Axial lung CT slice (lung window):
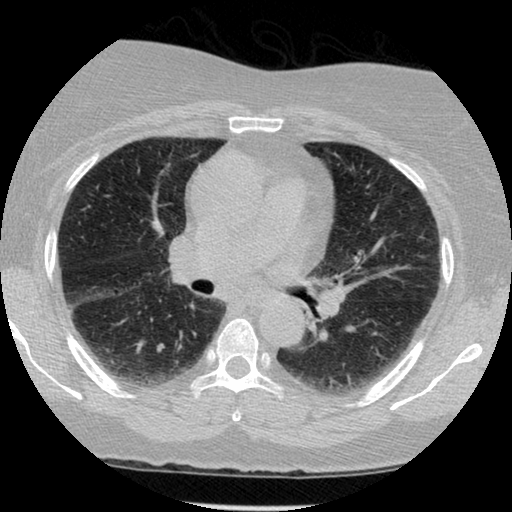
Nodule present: no